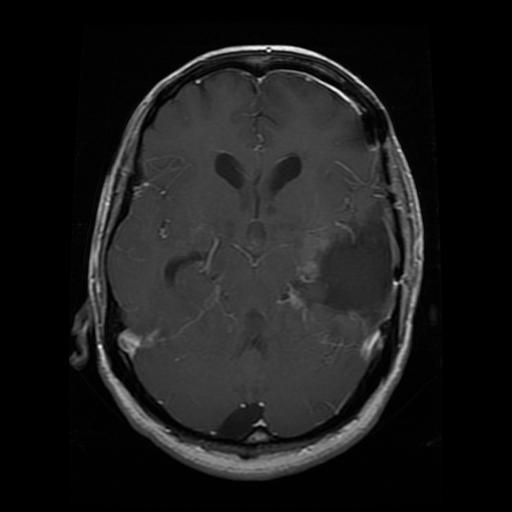
Label: glioma